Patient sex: M
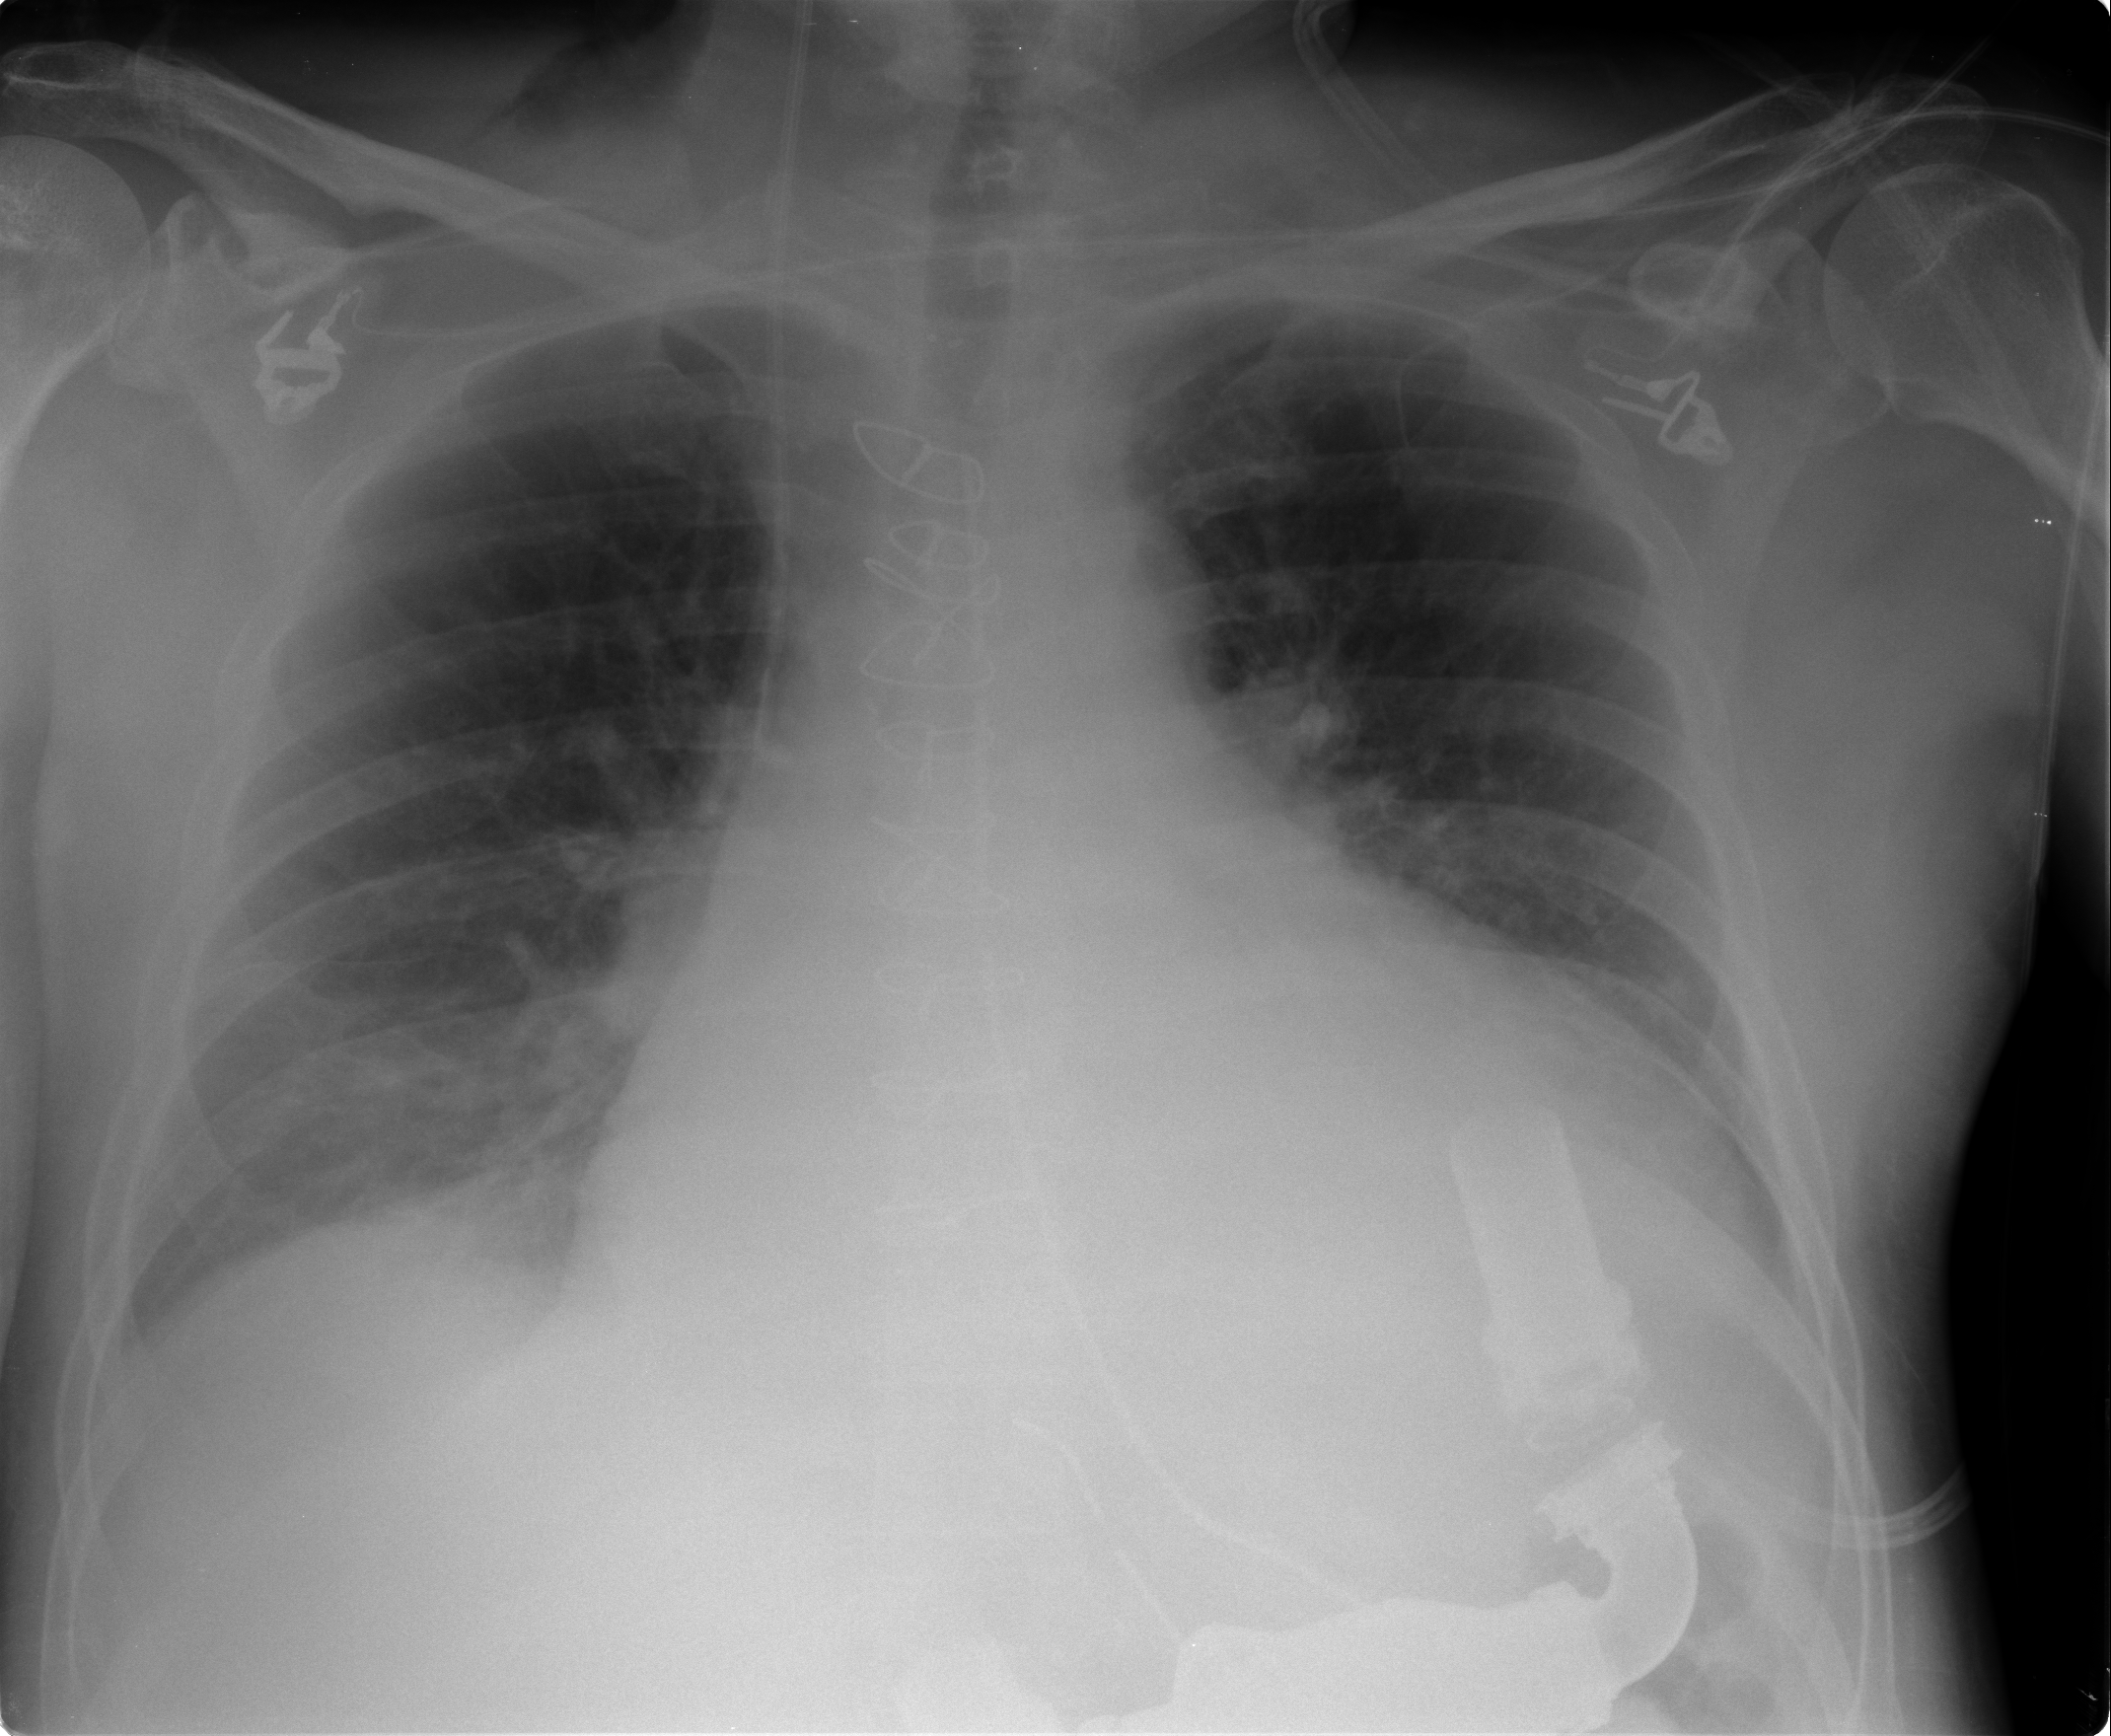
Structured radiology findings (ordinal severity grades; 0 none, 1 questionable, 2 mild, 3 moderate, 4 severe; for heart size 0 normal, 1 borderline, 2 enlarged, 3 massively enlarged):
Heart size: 3
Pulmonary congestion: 0
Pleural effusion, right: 1
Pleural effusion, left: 2
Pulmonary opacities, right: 0
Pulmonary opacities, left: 0
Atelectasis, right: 2
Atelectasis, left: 2